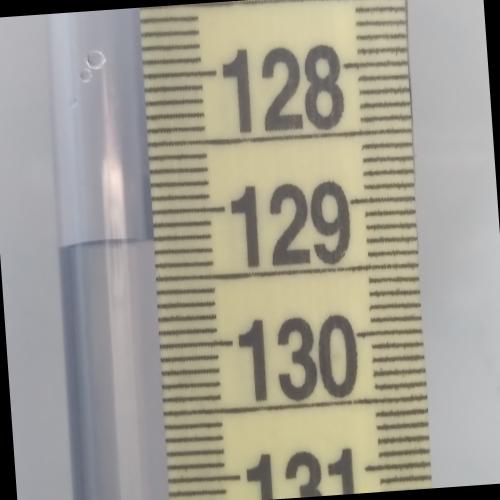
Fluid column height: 129.2 cm